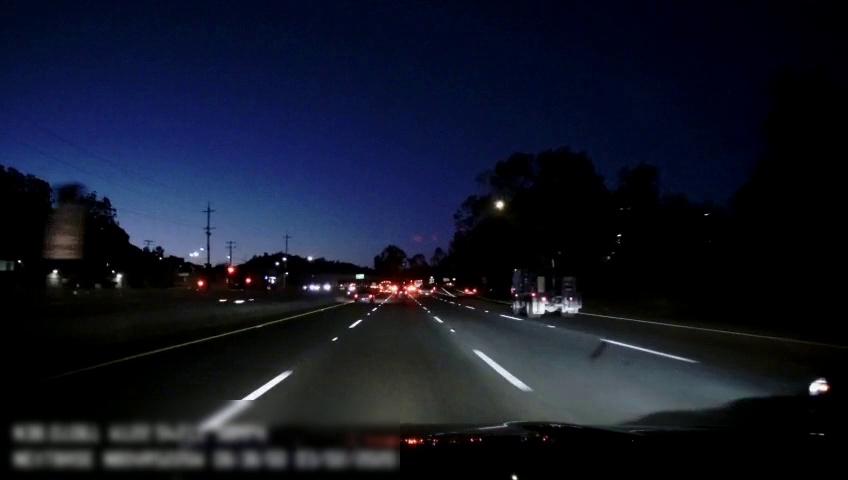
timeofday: Night
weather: Other
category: Drivable Space
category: Vehicles | Car
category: Vehicles | Other LV
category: Vehicles | Car
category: Vehicles | SUV
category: Vehicles | Car
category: Vehicles | Car
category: Vehicles | Car
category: Lanes | Alternate Lane
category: Lanes | Current Lane
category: Lanes | Current Lane
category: Lanes | Alternate Lane
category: Lanes | Alternate Lane
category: Lanes | Alternate Lane
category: Lanes | Alternate Lane
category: Traffic | Signs